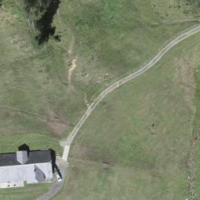
EUNIS habitat code: 26
Species observed at this site:
Turdus pilaris
Garrulus glandarius
Fringilla coelebs
Pyrrhocorax graculus
Sylvia atricapilla
Troglodytes troglodytes
Periparus ater